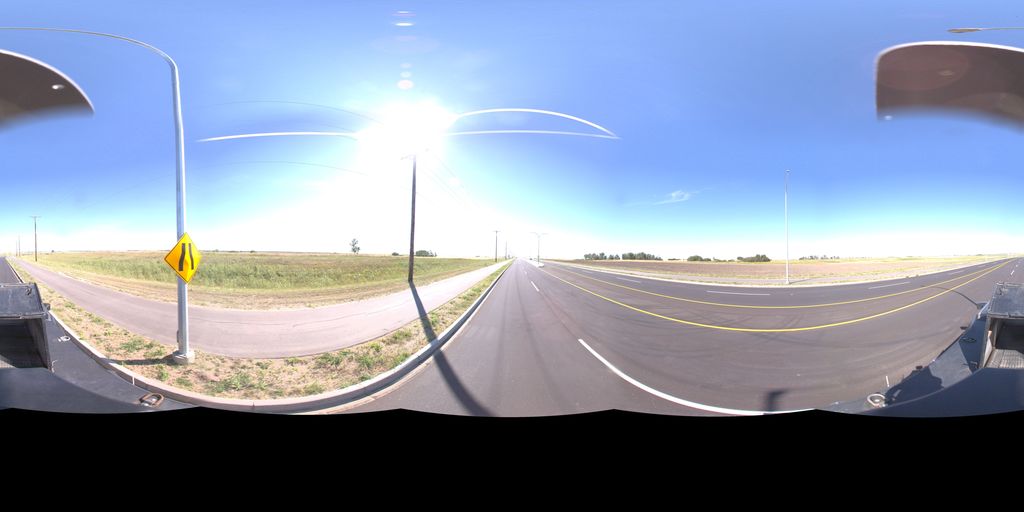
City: saskatoon